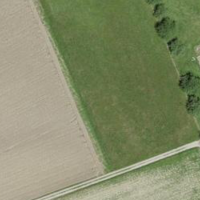
EUNIS habitat code: 52
Species observed at this site:
Matricaria discoidea